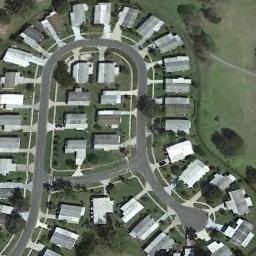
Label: mobile_home_park